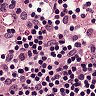
Metastatic tissue present: no